Interaction volume radius: 10 \u00c5
Interaction volume height: 25 \u00c5
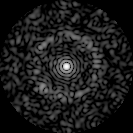
Disorder parameter: 0.8489